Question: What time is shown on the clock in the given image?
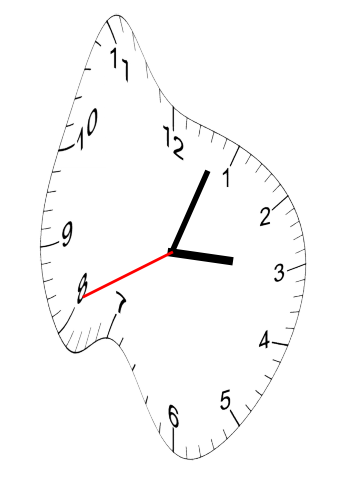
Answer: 03:03:41